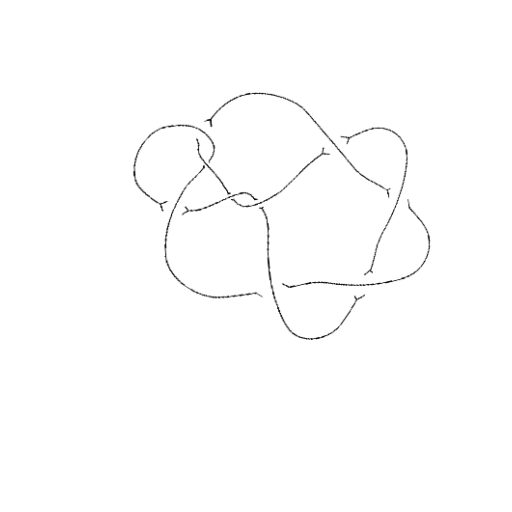
Crossing number: 9